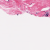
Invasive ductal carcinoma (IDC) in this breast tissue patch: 0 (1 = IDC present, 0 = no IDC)